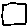
Label: square